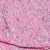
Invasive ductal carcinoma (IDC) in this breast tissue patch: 0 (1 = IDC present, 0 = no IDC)